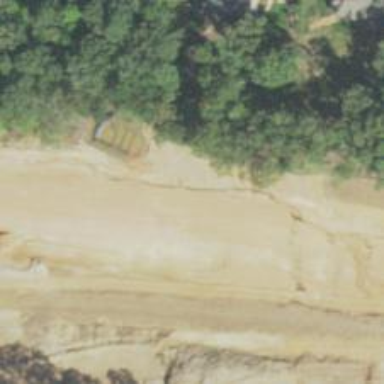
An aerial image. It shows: Driveway used for maintenance access to toll gantry.